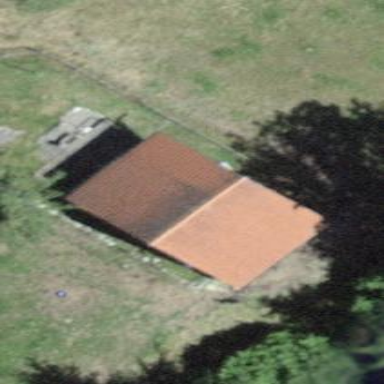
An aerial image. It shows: Rural barn.